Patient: sex M, age 58
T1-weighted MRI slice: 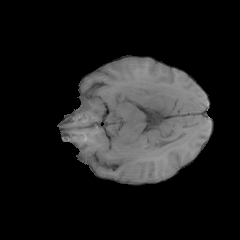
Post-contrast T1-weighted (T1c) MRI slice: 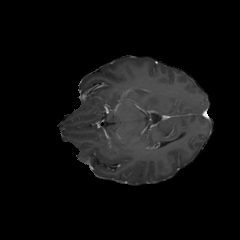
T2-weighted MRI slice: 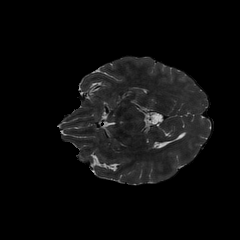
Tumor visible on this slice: no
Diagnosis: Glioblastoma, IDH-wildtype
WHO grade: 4